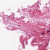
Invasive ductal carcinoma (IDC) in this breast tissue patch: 0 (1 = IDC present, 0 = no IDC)